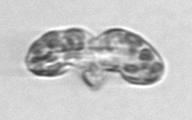
Label: Karenia